Field crop: maize
Growth stage: 2
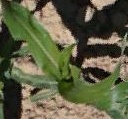
Species: maize